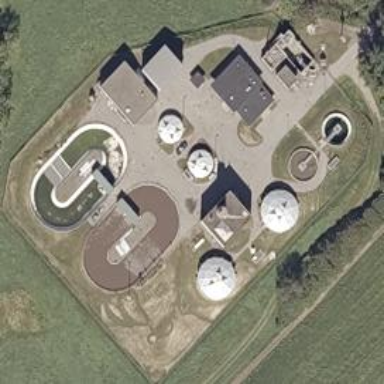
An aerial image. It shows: View of wastewater plant.